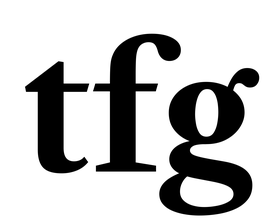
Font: LibreCaslonText_Bold